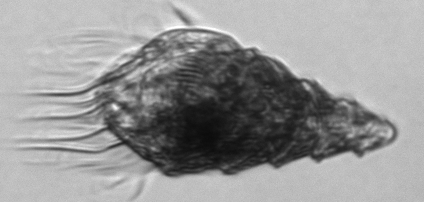
Label: Laboea_strobila